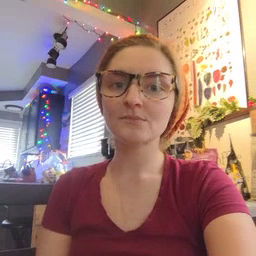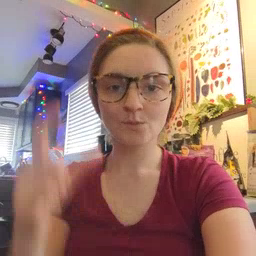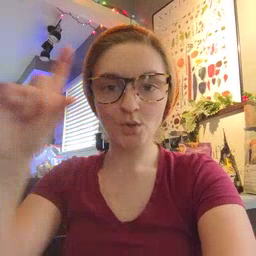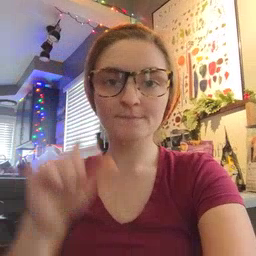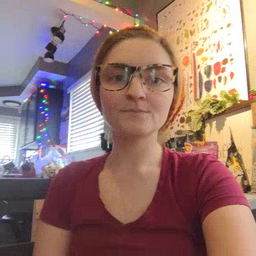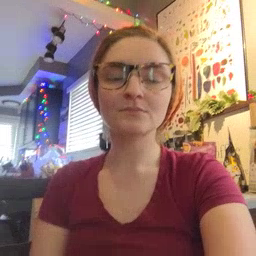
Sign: moon